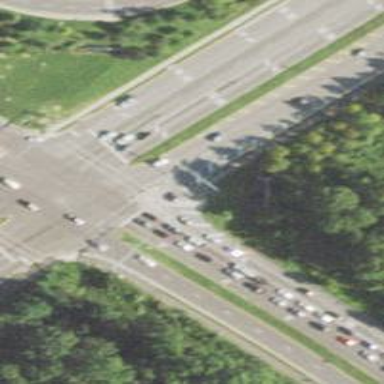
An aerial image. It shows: Marked crossing on cycleway road.